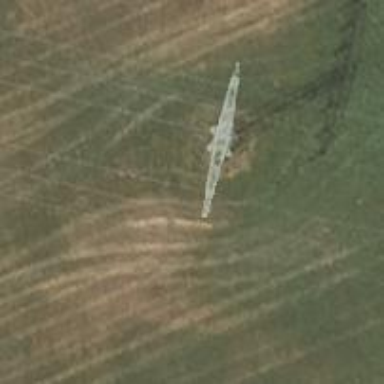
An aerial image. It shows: Power tower.